Question: I am doing jQuery Mobile, how to make the checkbox for "stay signed in" is same line with button login.
please refer my jsfiddle.net/mapsv3/sZdCu/
My goal is same interface with Google signin box like

Thank you for your help!
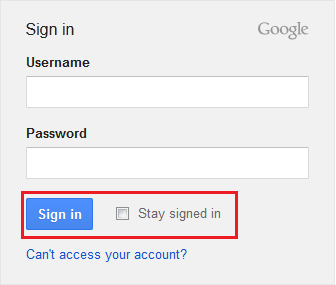
Answer: Using the grid/block classes from jquery mobile will allow you to inline your elements simply.
'''
<div class="ui-grid-a">
<div class="ui-block-a">
<a data-theme="d" id="loginButton" data-role="button" data-inline="true" data-mini="true" value="Login" href="booking.html" rel="external" >Login</a>
</div>
<div class="ui-block-b">
<input type="checkbox" name="checkbox-1" id="checkbox-1" data-mini="true">
<label for="checkbox-1">Stay Signed in</label>
</div>
</div>
'''